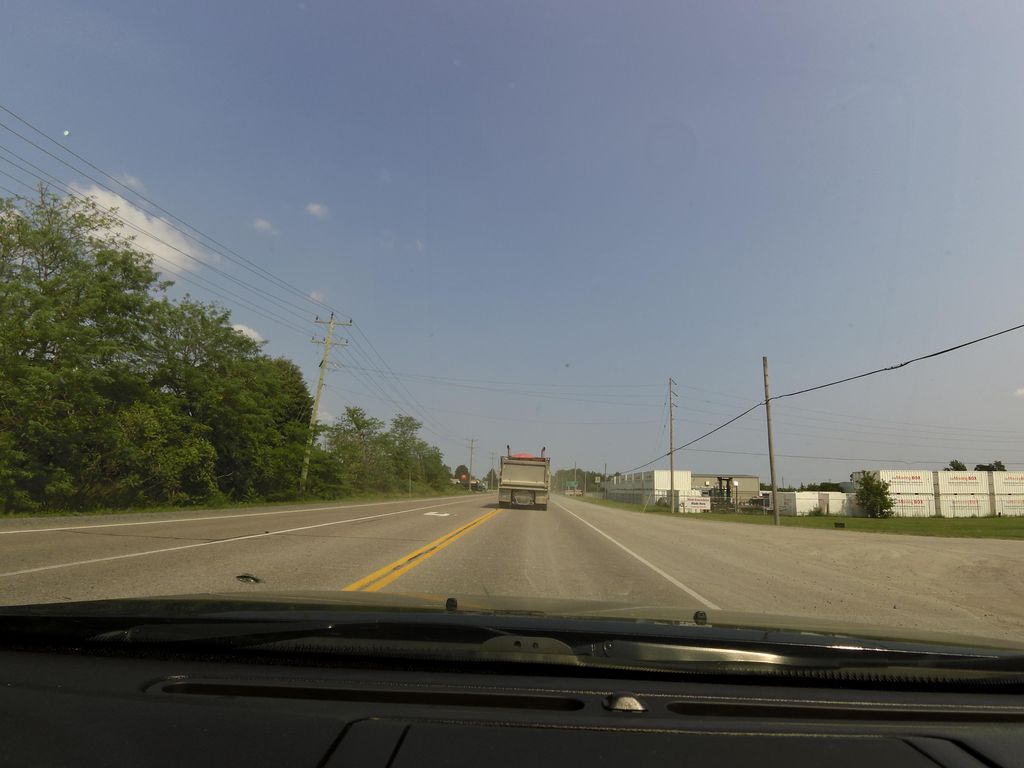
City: hamilton